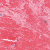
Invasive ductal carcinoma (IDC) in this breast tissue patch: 0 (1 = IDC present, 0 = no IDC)